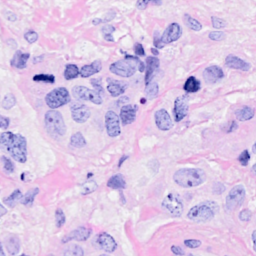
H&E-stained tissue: Breast